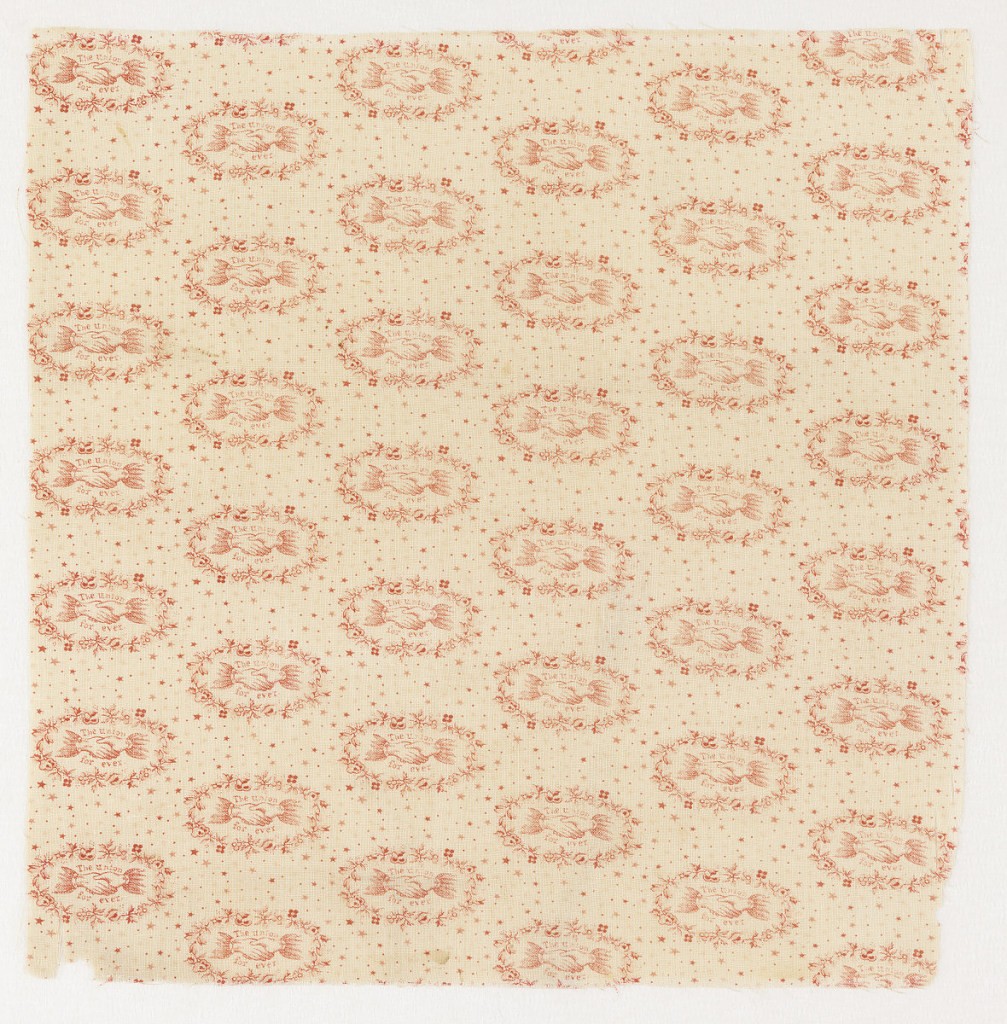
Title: The Union Forever
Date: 1864
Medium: cotton Technique: printed by engraved roller on plain weave Label: cotton printed by engraved roller
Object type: Textile
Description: Printed cotton with a repeating design of two clasped hands with the words "The Union Forever" surrounded by a wreath of flowers, on a ground sprinkled with stars. Printed in red on a white ground. "The Union Forever" was printed for Abraham Lincoln's second Presidential campaign in 1864.